Question: can anyone give idea me how can i create this type of view. In which i can drag a part of mac screen for screen recording(the image shown below is the only example)

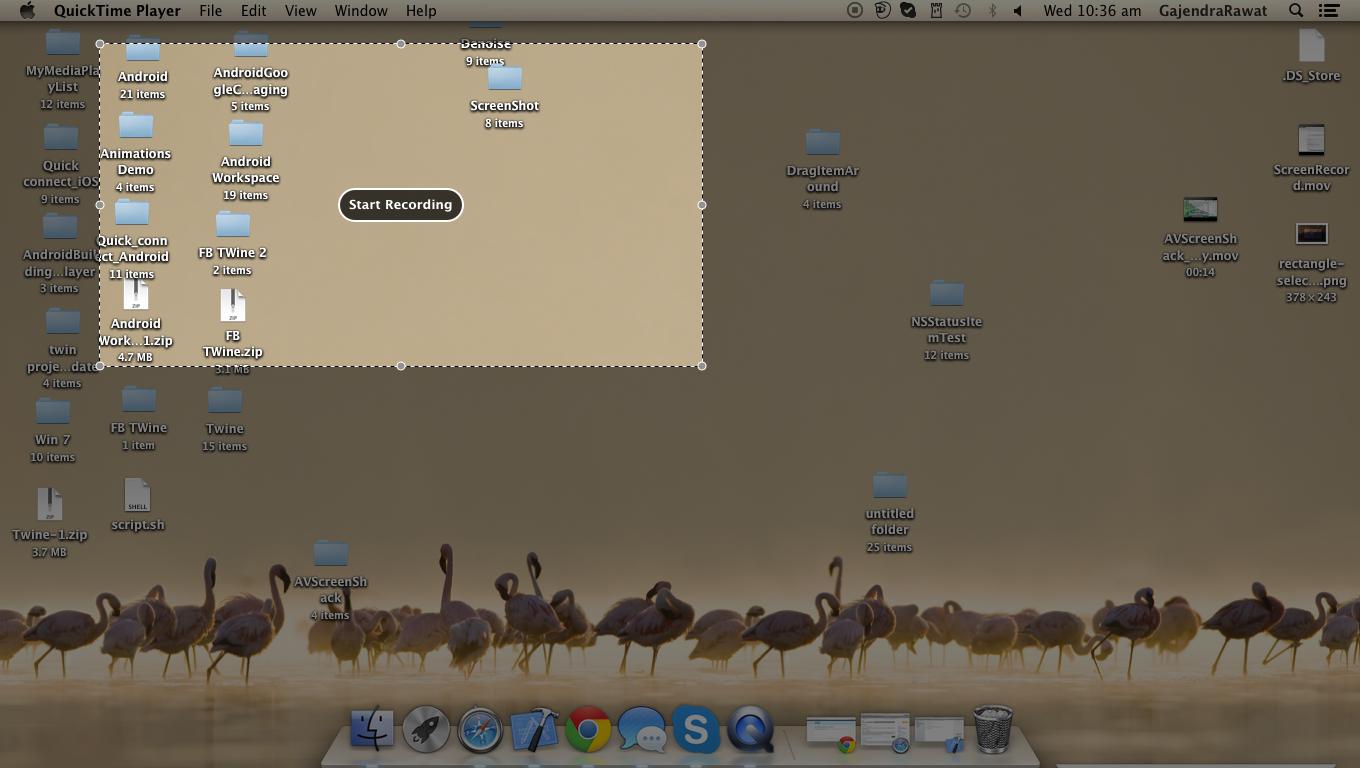
Answer: For this kind of thing you need what is called a cover window.
It's a type of borderless window that happens to take up the full screen.
Within that you need a draggable and resizable view.
Those are two separate things that can be easily implemented but you will benefit most by doing the rest of the footwork yourself to find out how to code these.
Some keywords that might help.
NSWindow
NSBorderlessWindowMask
NSView
NSViewController
NSTrackingArea
NSBezierPath
NSRect
CGRect
NSEvent
NSPoint
CGPoint